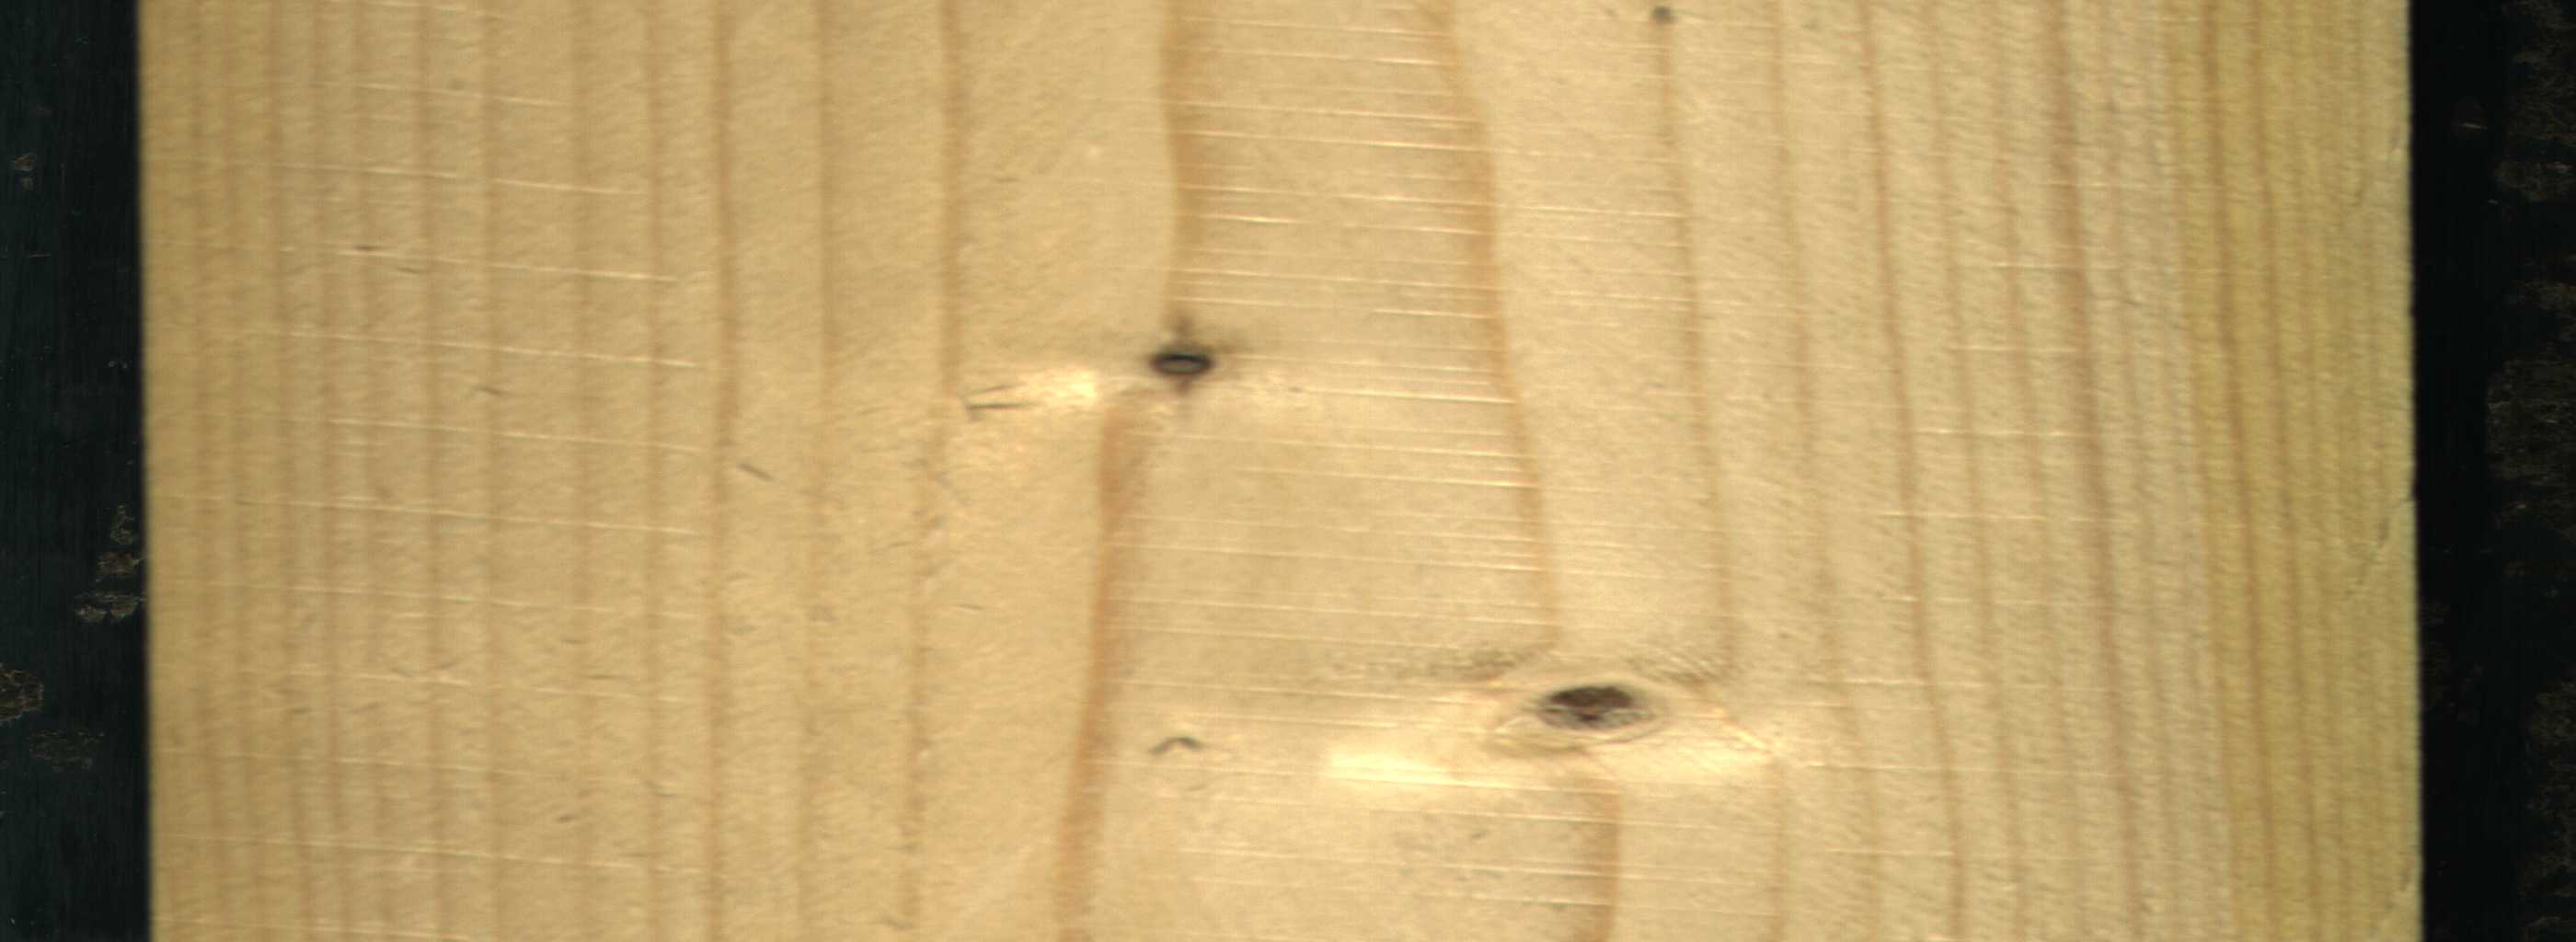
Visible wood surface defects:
Dead_Knot
Live_Knot